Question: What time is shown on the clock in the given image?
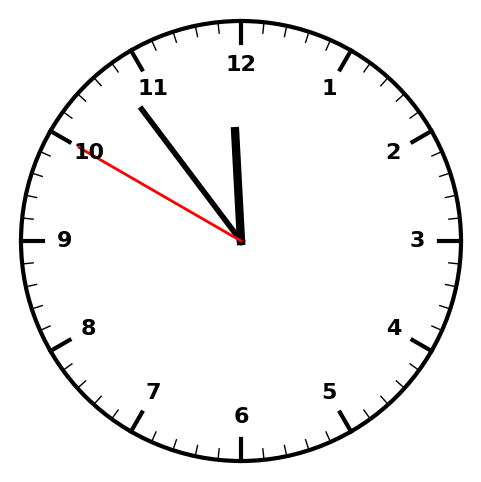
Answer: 11:53:50